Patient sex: F
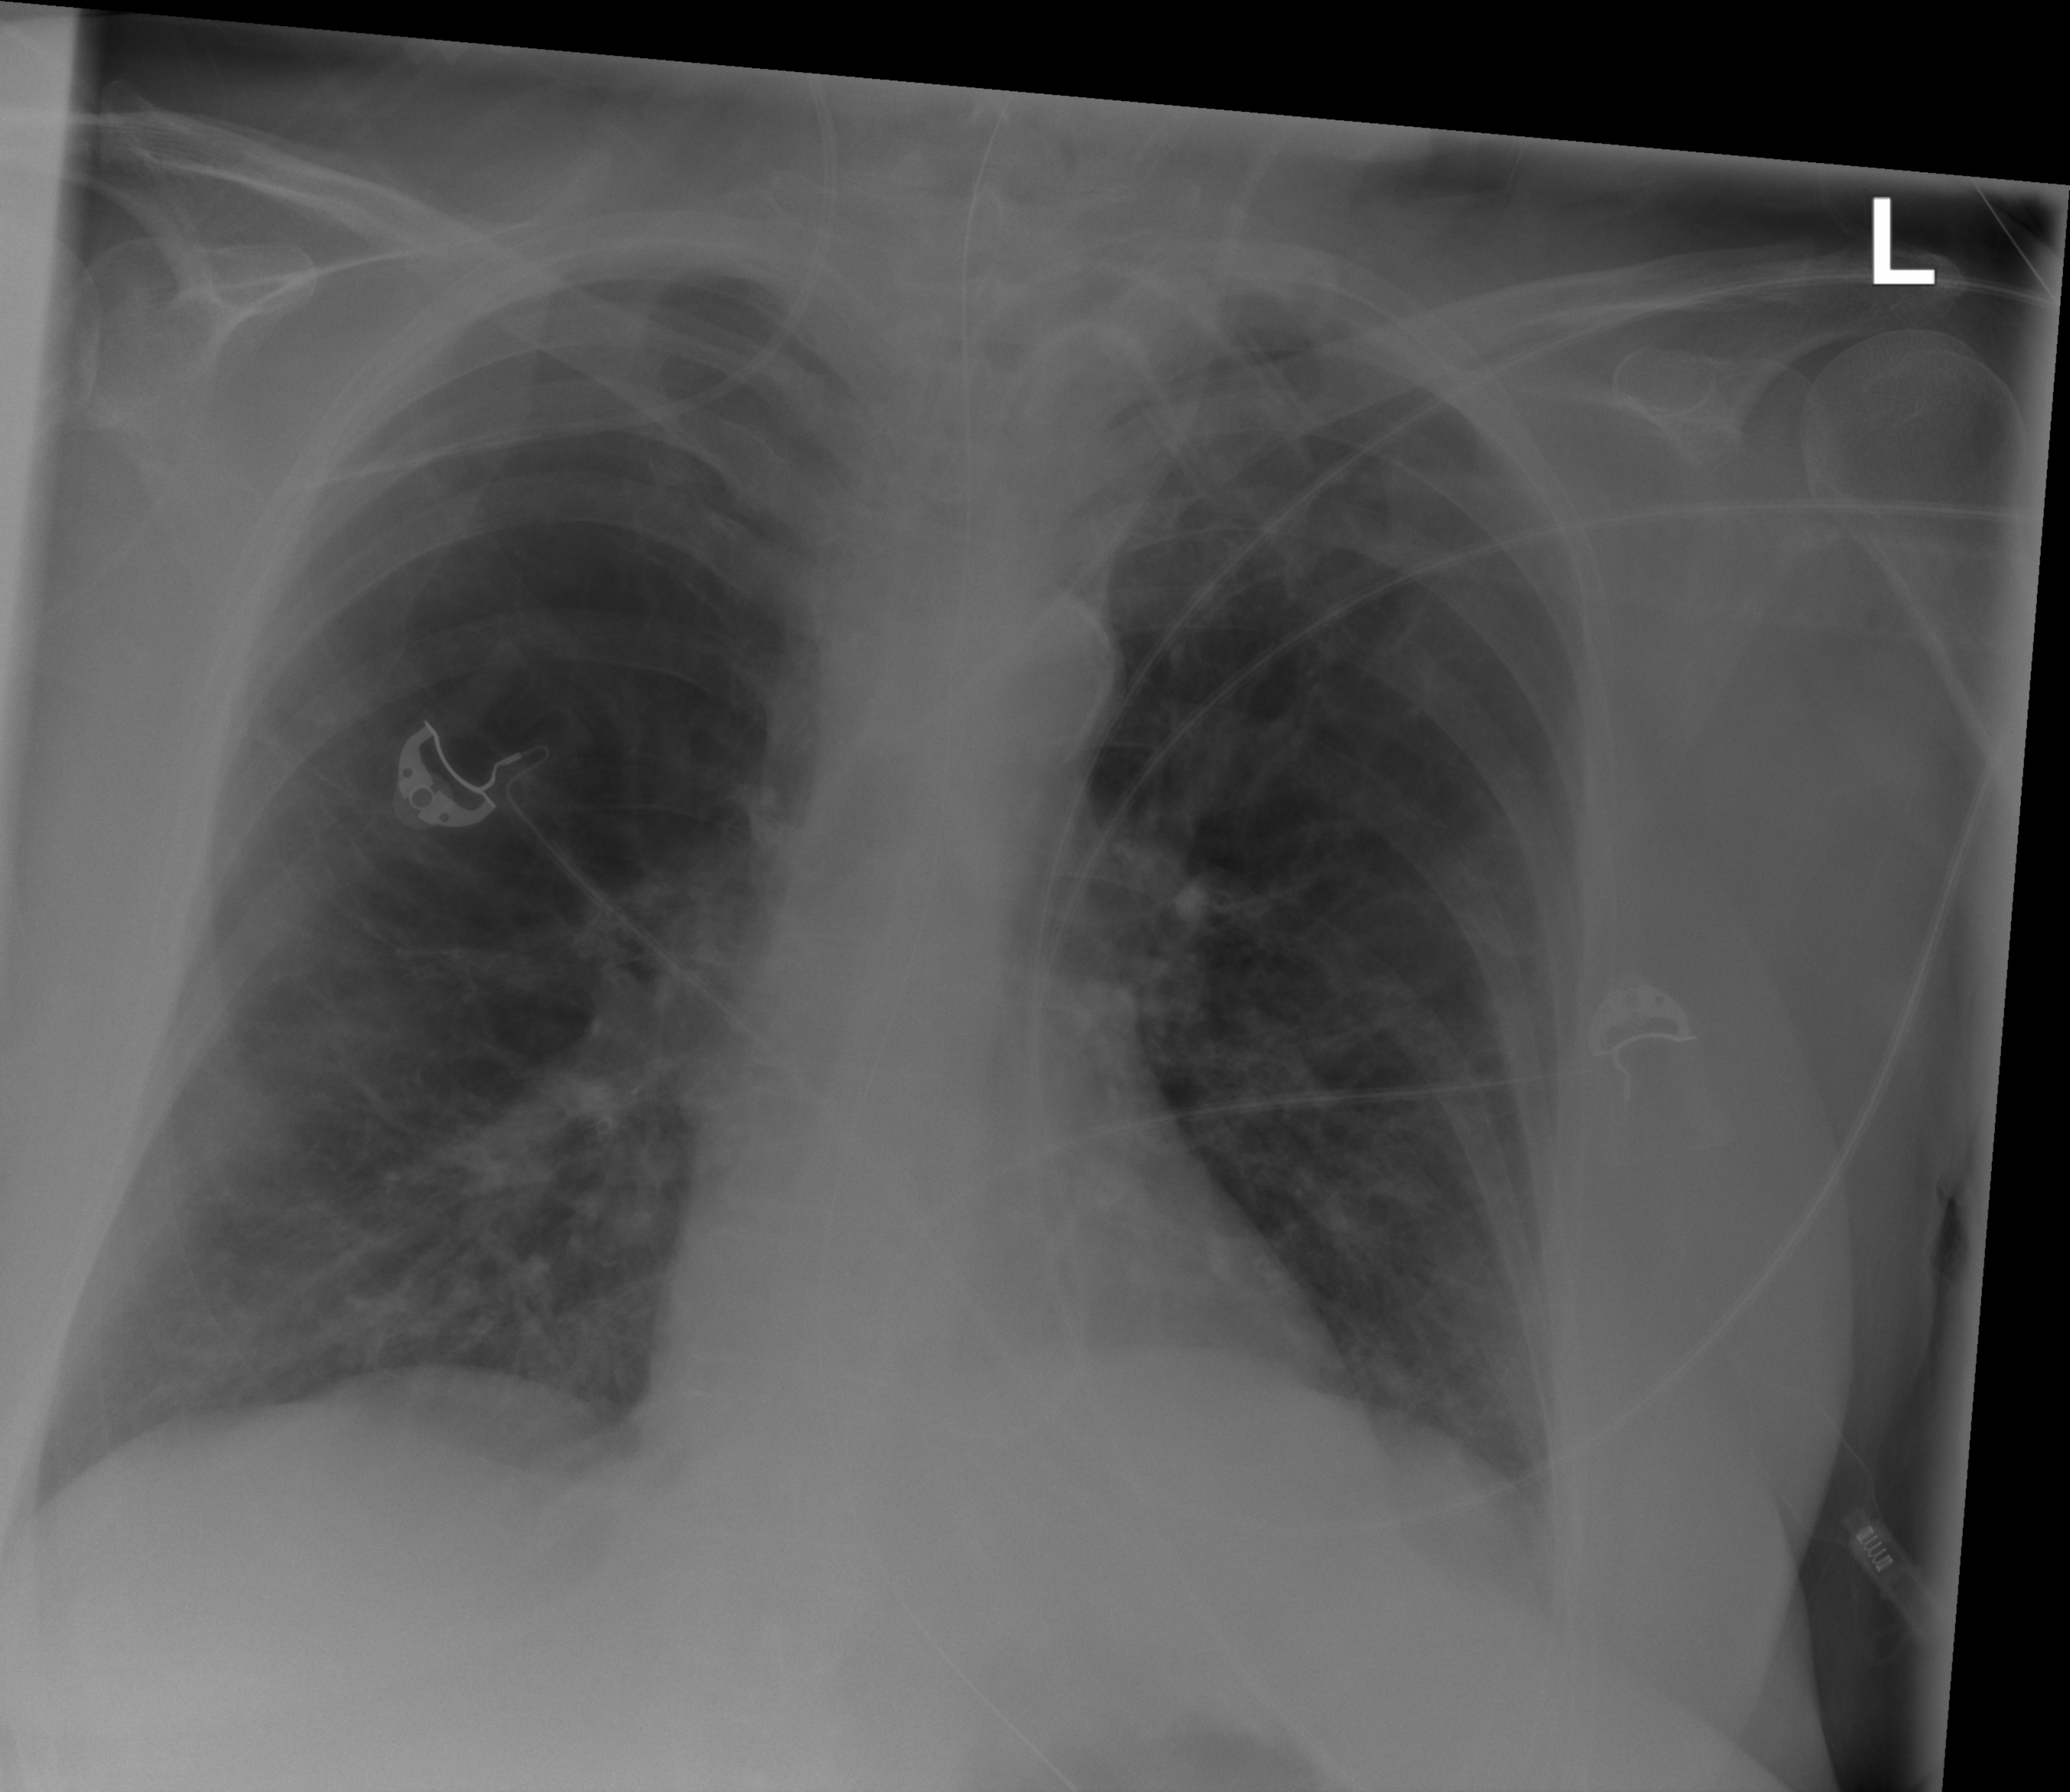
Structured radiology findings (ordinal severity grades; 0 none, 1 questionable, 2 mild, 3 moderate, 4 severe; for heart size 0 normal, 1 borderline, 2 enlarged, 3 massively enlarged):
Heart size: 0
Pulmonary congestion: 0
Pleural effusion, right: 0
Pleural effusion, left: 0
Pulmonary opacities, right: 0
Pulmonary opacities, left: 0
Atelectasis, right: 2
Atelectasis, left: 2